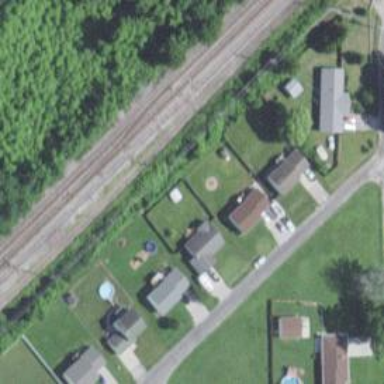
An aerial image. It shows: Railway siding for service.